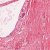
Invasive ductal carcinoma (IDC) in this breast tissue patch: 0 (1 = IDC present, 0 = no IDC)